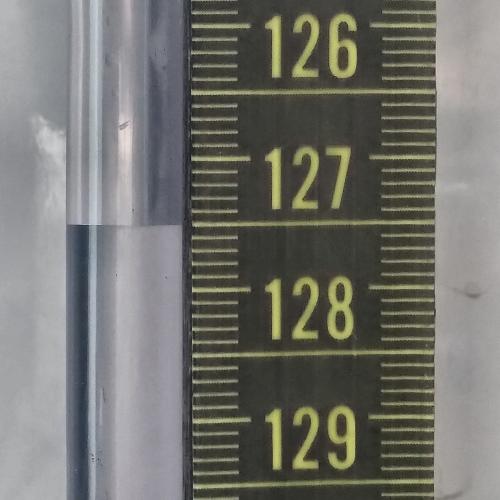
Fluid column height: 127.5 cm